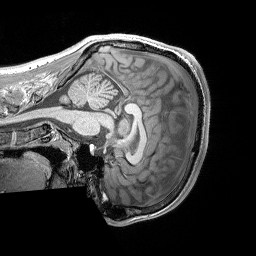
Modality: T1w
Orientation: sagittal
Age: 19
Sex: male
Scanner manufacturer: siemens
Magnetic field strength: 3 T
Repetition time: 1.9 s
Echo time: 0.00302 s